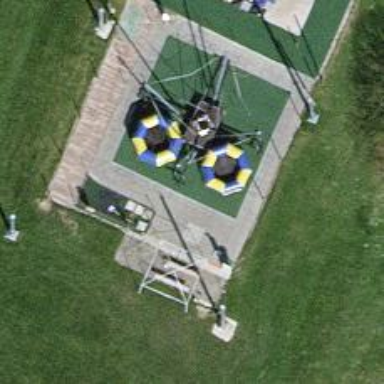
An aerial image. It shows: Playground featuring trampoline.